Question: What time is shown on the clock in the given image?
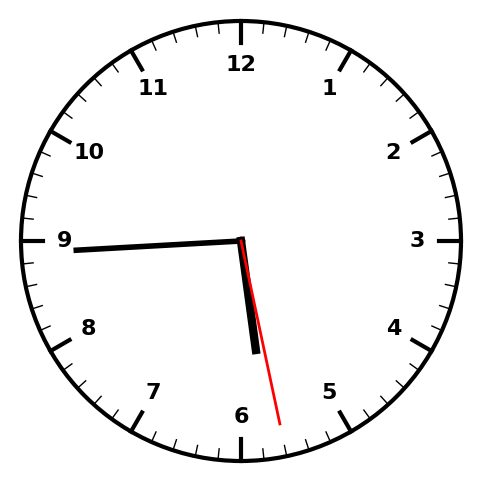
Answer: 05:44:28